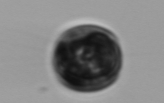
Label: Thalassiosira